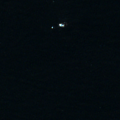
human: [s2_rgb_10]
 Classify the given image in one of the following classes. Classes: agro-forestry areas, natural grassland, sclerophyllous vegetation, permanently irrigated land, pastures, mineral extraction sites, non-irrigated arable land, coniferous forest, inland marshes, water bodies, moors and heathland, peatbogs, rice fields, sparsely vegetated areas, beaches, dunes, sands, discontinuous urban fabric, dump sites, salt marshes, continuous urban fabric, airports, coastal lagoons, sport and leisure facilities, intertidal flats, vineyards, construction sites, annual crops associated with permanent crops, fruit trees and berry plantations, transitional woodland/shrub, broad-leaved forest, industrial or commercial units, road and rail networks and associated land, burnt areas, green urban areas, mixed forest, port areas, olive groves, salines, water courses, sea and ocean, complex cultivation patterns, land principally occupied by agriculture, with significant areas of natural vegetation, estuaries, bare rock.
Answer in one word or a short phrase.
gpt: sea and ocean